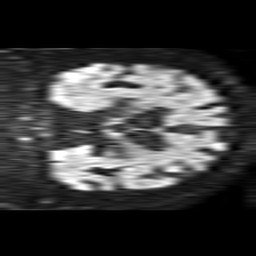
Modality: TRACE
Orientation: coronal
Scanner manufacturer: philips
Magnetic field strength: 1.5 T
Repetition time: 4.6 s
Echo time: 0.08631 s